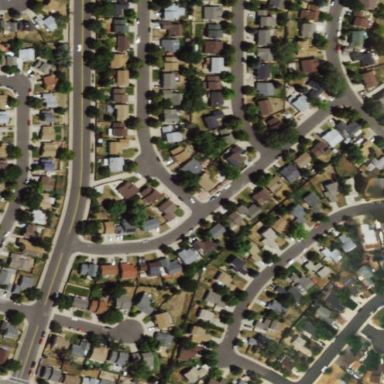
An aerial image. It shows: Residential area composed of single-family homes.